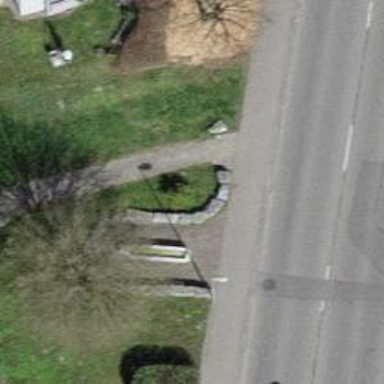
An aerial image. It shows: Fountain.